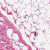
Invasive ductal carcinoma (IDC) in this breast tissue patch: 0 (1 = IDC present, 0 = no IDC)